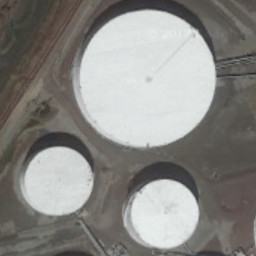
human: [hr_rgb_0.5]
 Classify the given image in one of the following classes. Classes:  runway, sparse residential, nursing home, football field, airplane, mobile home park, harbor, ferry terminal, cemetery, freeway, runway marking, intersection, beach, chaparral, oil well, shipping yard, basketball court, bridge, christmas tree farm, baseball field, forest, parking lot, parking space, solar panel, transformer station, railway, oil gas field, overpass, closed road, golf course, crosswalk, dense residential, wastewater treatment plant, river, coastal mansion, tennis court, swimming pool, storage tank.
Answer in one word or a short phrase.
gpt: storage tank